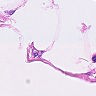
Metastatic tissue present: no